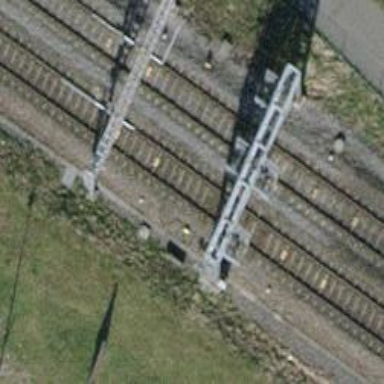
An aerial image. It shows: Railway signal.